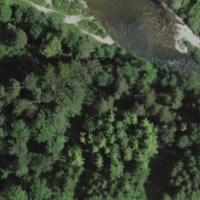
EUNIS habitat code: 44
Species observed at this site:
Oxalis acetosella
Mercurialis perennis